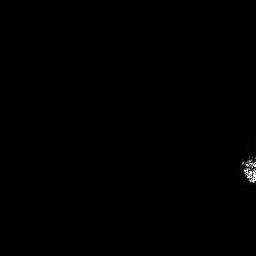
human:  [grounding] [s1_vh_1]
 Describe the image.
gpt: In the satellite image, there is  <ref>1 medium ship </ref> <box>[[92, 59, 99, 71, 0]]</box> located at right.